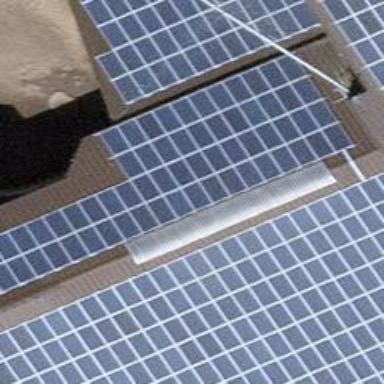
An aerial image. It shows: Solar photovoltaic panel generator.